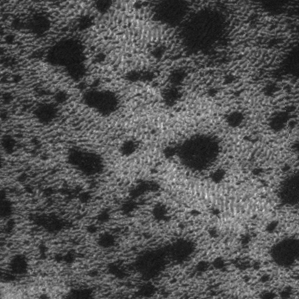
Label: frost